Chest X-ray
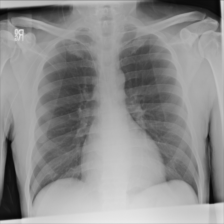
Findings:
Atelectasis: negative
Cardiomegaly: negative
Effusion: negative
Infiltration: negative
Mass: negative
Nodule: negative
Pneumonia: negative
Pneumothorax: negative
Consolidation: negative
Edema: negative
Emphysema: negative
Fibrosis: negative
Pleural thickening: negative
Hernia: negative